Question: I'm new to Python and I wanted to draw a incidence graph, but with changed labels. I want them to start labeling nodes from '1', not from '0'. Also I want to label edges like this: if It's between node '1' and '2', label It as '12' or '1:2'. Thanks in advance :)
'''
im = np.array([[1, 1, 0, 0, 0, 0], [1, 0, 1, 1, 0, 0], [0, 1, 1, 0, 1, 0], [0, 0, 0, 1, 1, 1], [0, 0, 0, 0, 0, 1]])
am = (np.dot(im, im.T) > 0).astype(int)
np.fill_diagonal(am, 0)
K = nx.from_numpy_matrix(am)
pos = nx.spring_layout(K)
print(pos)
x=1
nx.relabel_nodes(K, lambda x: x + + 1)
nx.draw(K, pos, with_labels=True)
edge_labels = dict(((u, v), d) for u, v, d in K.edges(data=True))
nx.draw_networkx_edge_labels(K, pos, edge_labels = edge_labels, label_pos=0.5)
plt.show()
'''

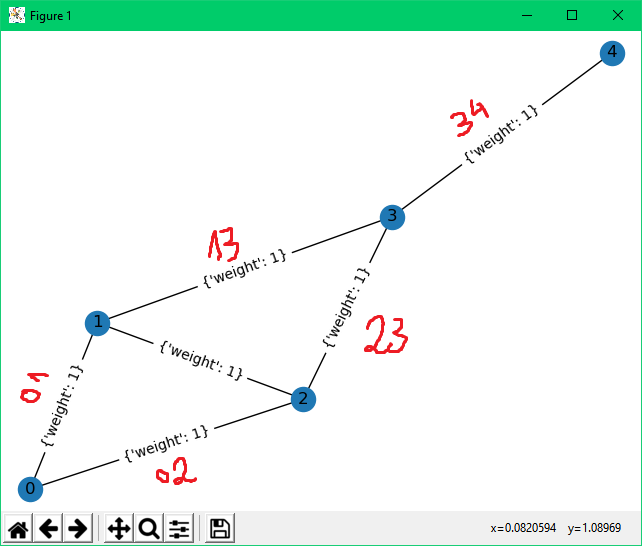
Answer: Then build the label you want, just as you've done so far. I'll break this down to basic opeartions; you can build it up again as you wish:
'''
edge_labels = dict(((u, v),
str(u+1) +":"+ str(v+1) +" "+ str(d))
for u, v, d in K.edges(data=True))
'''